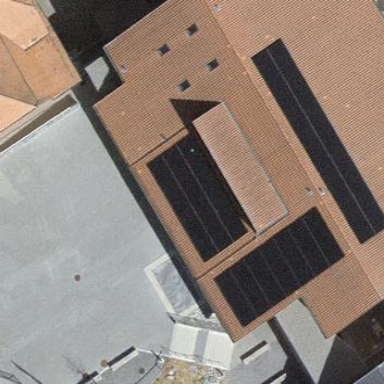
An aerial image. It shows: Solar photovoltaic panel generator.